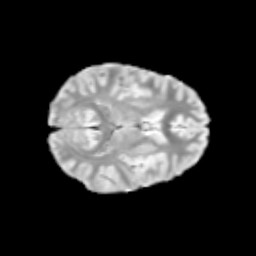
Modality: T2w
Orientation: axial
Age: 9
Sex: female
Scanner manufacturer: siemens
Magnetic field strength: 3 T
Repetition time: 3.8 s
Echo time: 0.07 s